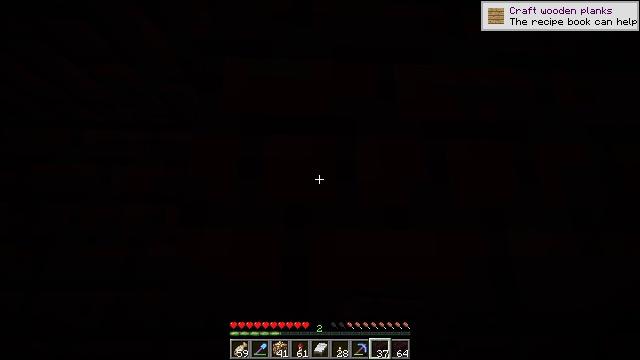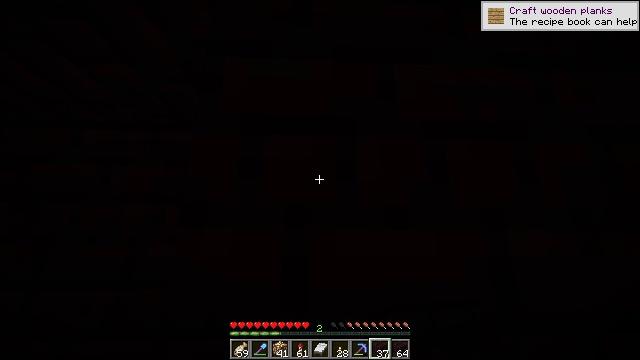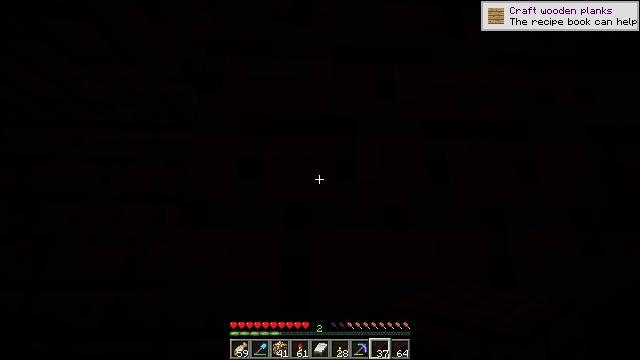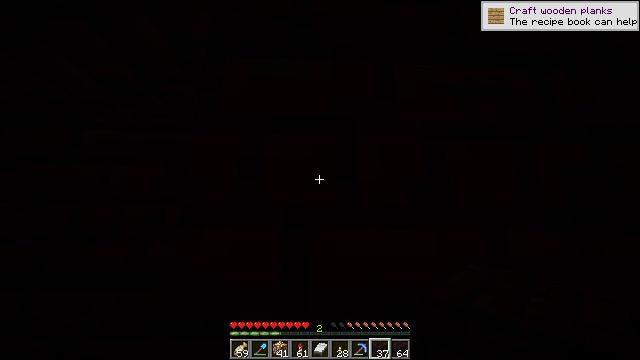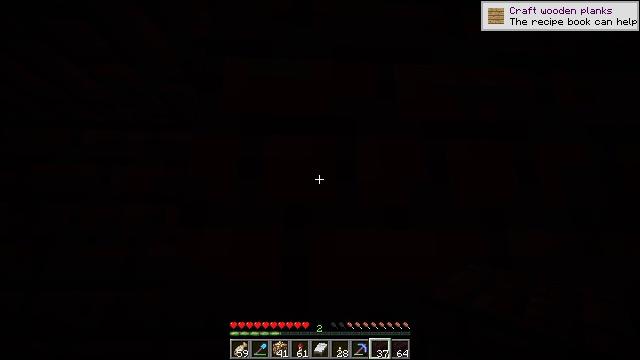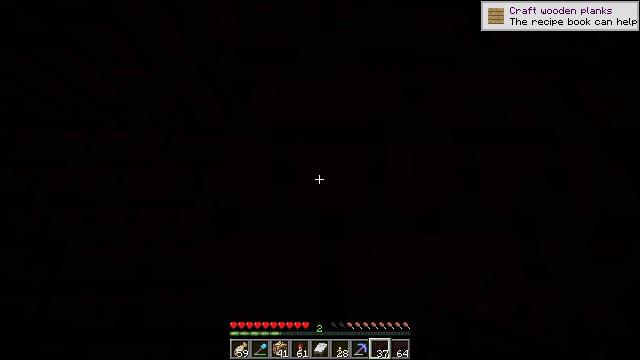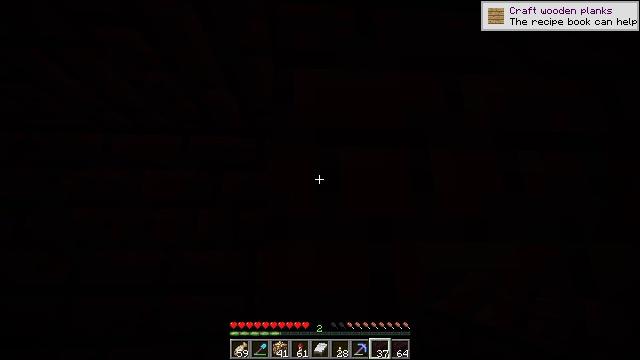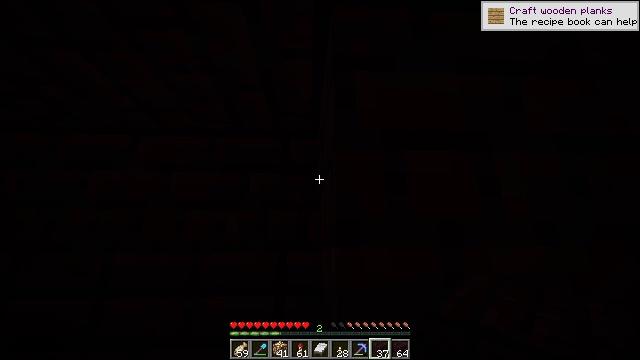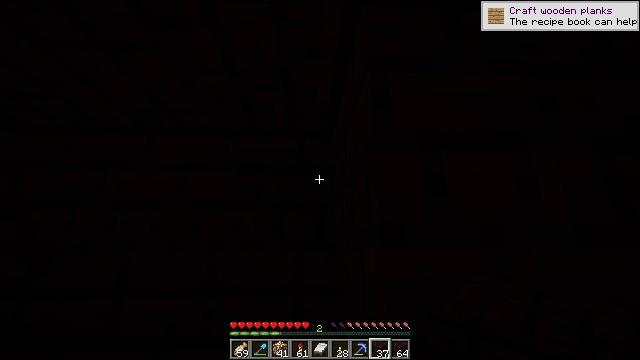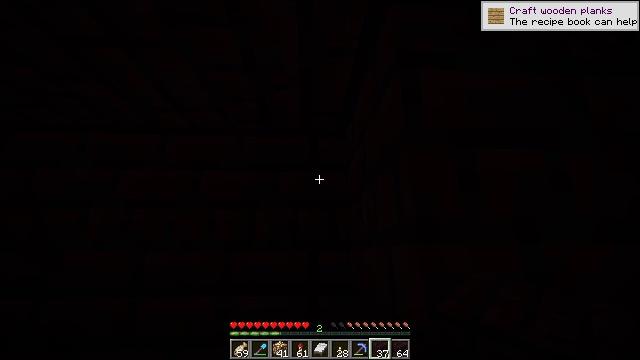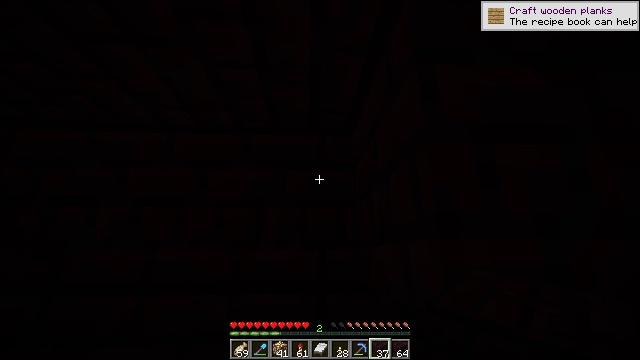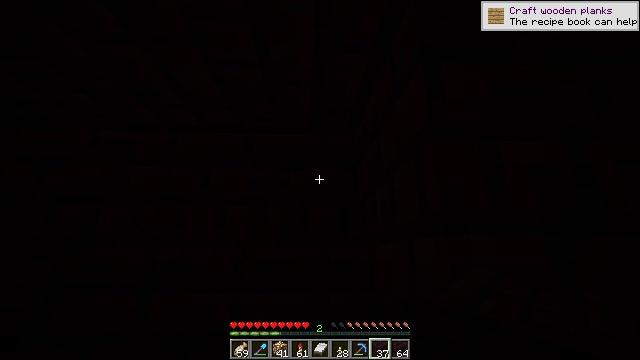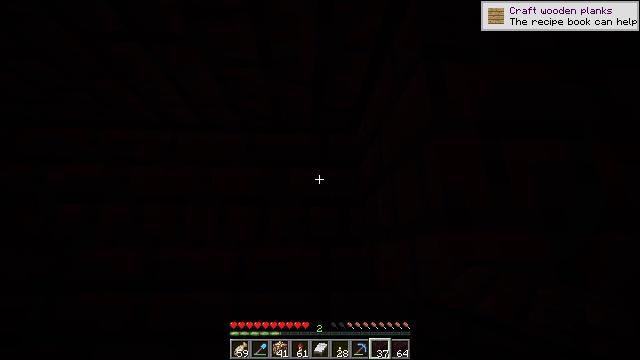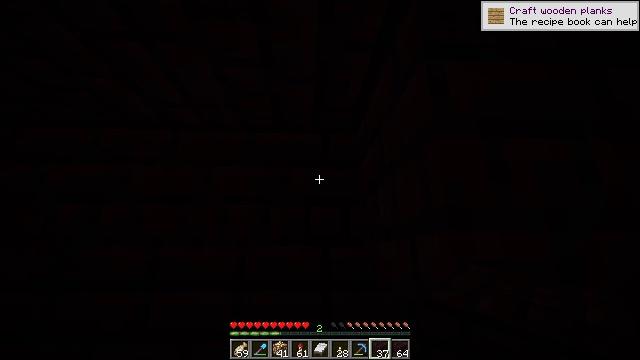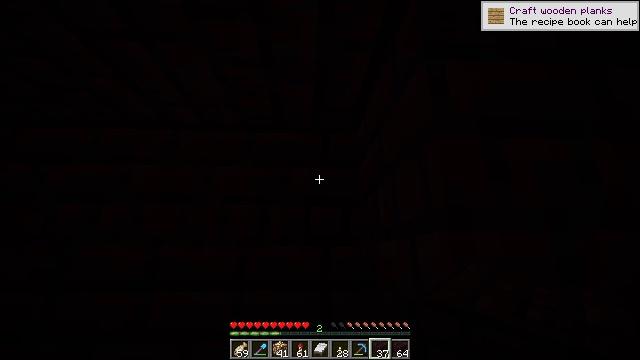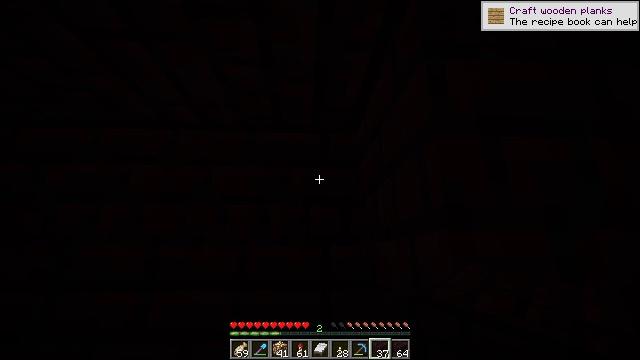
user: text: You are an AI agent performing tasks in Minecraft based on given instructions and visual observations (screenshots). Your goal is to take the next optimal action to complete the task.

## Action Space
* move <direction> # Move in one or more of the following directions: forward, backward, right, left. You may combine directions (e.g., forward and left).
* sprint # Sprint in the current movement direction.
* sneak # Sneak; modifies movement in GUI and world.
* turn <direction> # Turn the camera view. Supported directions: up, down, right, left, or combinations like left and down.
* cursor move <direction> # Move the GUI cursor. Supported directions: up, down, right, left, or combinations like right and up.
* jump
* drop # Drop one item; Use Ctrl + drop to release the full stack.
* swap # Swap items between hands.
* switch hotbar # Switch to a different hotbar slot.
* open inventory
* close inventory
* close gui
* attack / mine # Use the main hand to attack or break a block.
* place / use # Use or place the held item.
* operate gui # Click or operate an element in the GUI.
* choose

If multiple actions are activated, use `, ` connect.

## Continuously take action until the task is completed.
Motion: motion action
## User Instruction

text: Break the nether brick slab.
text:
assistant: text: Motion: no_op
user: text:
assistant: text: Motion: no_op
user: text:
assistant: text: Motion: no_op
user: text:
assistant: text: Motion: no_op
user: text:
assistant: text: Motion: move left
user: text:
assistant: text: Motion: move left
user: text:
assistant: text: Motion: move left
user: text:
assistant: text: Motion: no_op
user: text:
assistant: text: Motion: no_op
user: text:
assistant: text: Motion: no_op
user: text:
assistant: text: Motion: no_op
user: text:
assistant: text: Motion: no_op
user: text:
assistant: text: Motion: no_op
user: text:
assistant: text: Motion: no_op
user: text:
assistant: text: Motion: no_op
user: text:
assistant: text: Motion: no_op
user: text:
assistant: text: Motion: no_op
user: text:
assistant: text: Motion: no_op
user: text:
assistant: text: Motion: no_op
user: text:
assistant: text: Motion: no_op
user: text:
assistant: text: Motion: no_op
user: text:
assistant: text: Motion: no_op
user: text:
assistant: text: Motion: no_op
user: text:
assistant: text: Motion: no_op
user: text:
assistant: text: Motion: no_op
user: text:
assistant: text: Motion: no_op
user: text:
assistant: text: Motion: no_op
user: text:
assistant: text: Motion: no_op
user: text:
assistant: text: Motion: no_op
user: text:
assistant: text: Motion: no_op